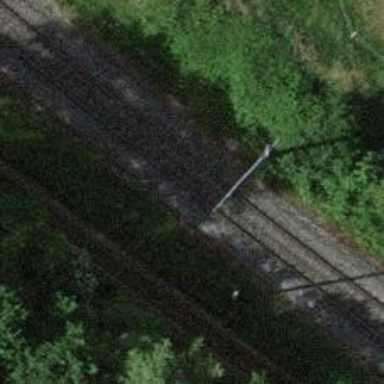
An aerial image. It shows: Railway with electrified contact lines.